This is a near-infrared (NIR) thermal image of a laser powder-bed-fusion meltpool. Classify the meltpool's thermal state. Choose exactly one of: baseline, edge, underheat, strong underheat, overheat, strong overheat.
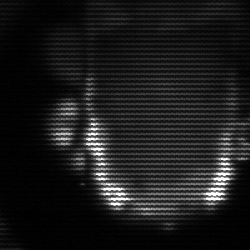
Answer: baseline